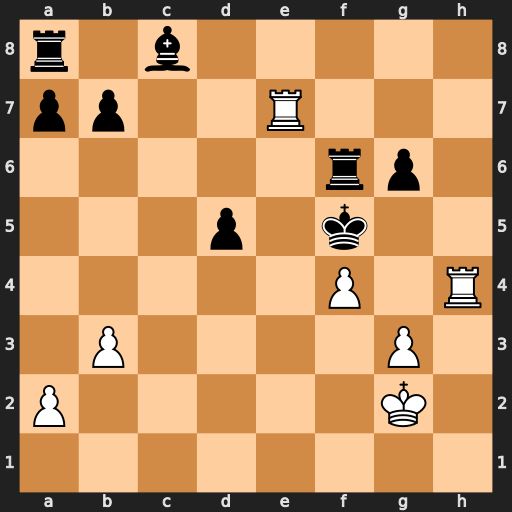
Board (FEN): r1b5/pp2R3/5rp1/3p1k2/5P1R/1P4P1/P5K1/8
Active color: w
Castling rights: -
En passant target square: -
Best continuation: Re5#